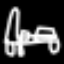
Label: bed